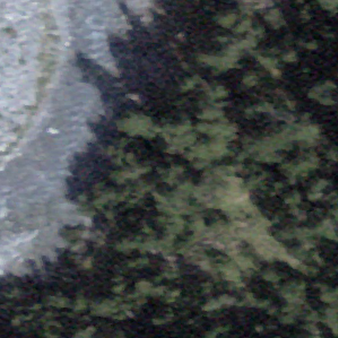
Label: other